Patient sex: F
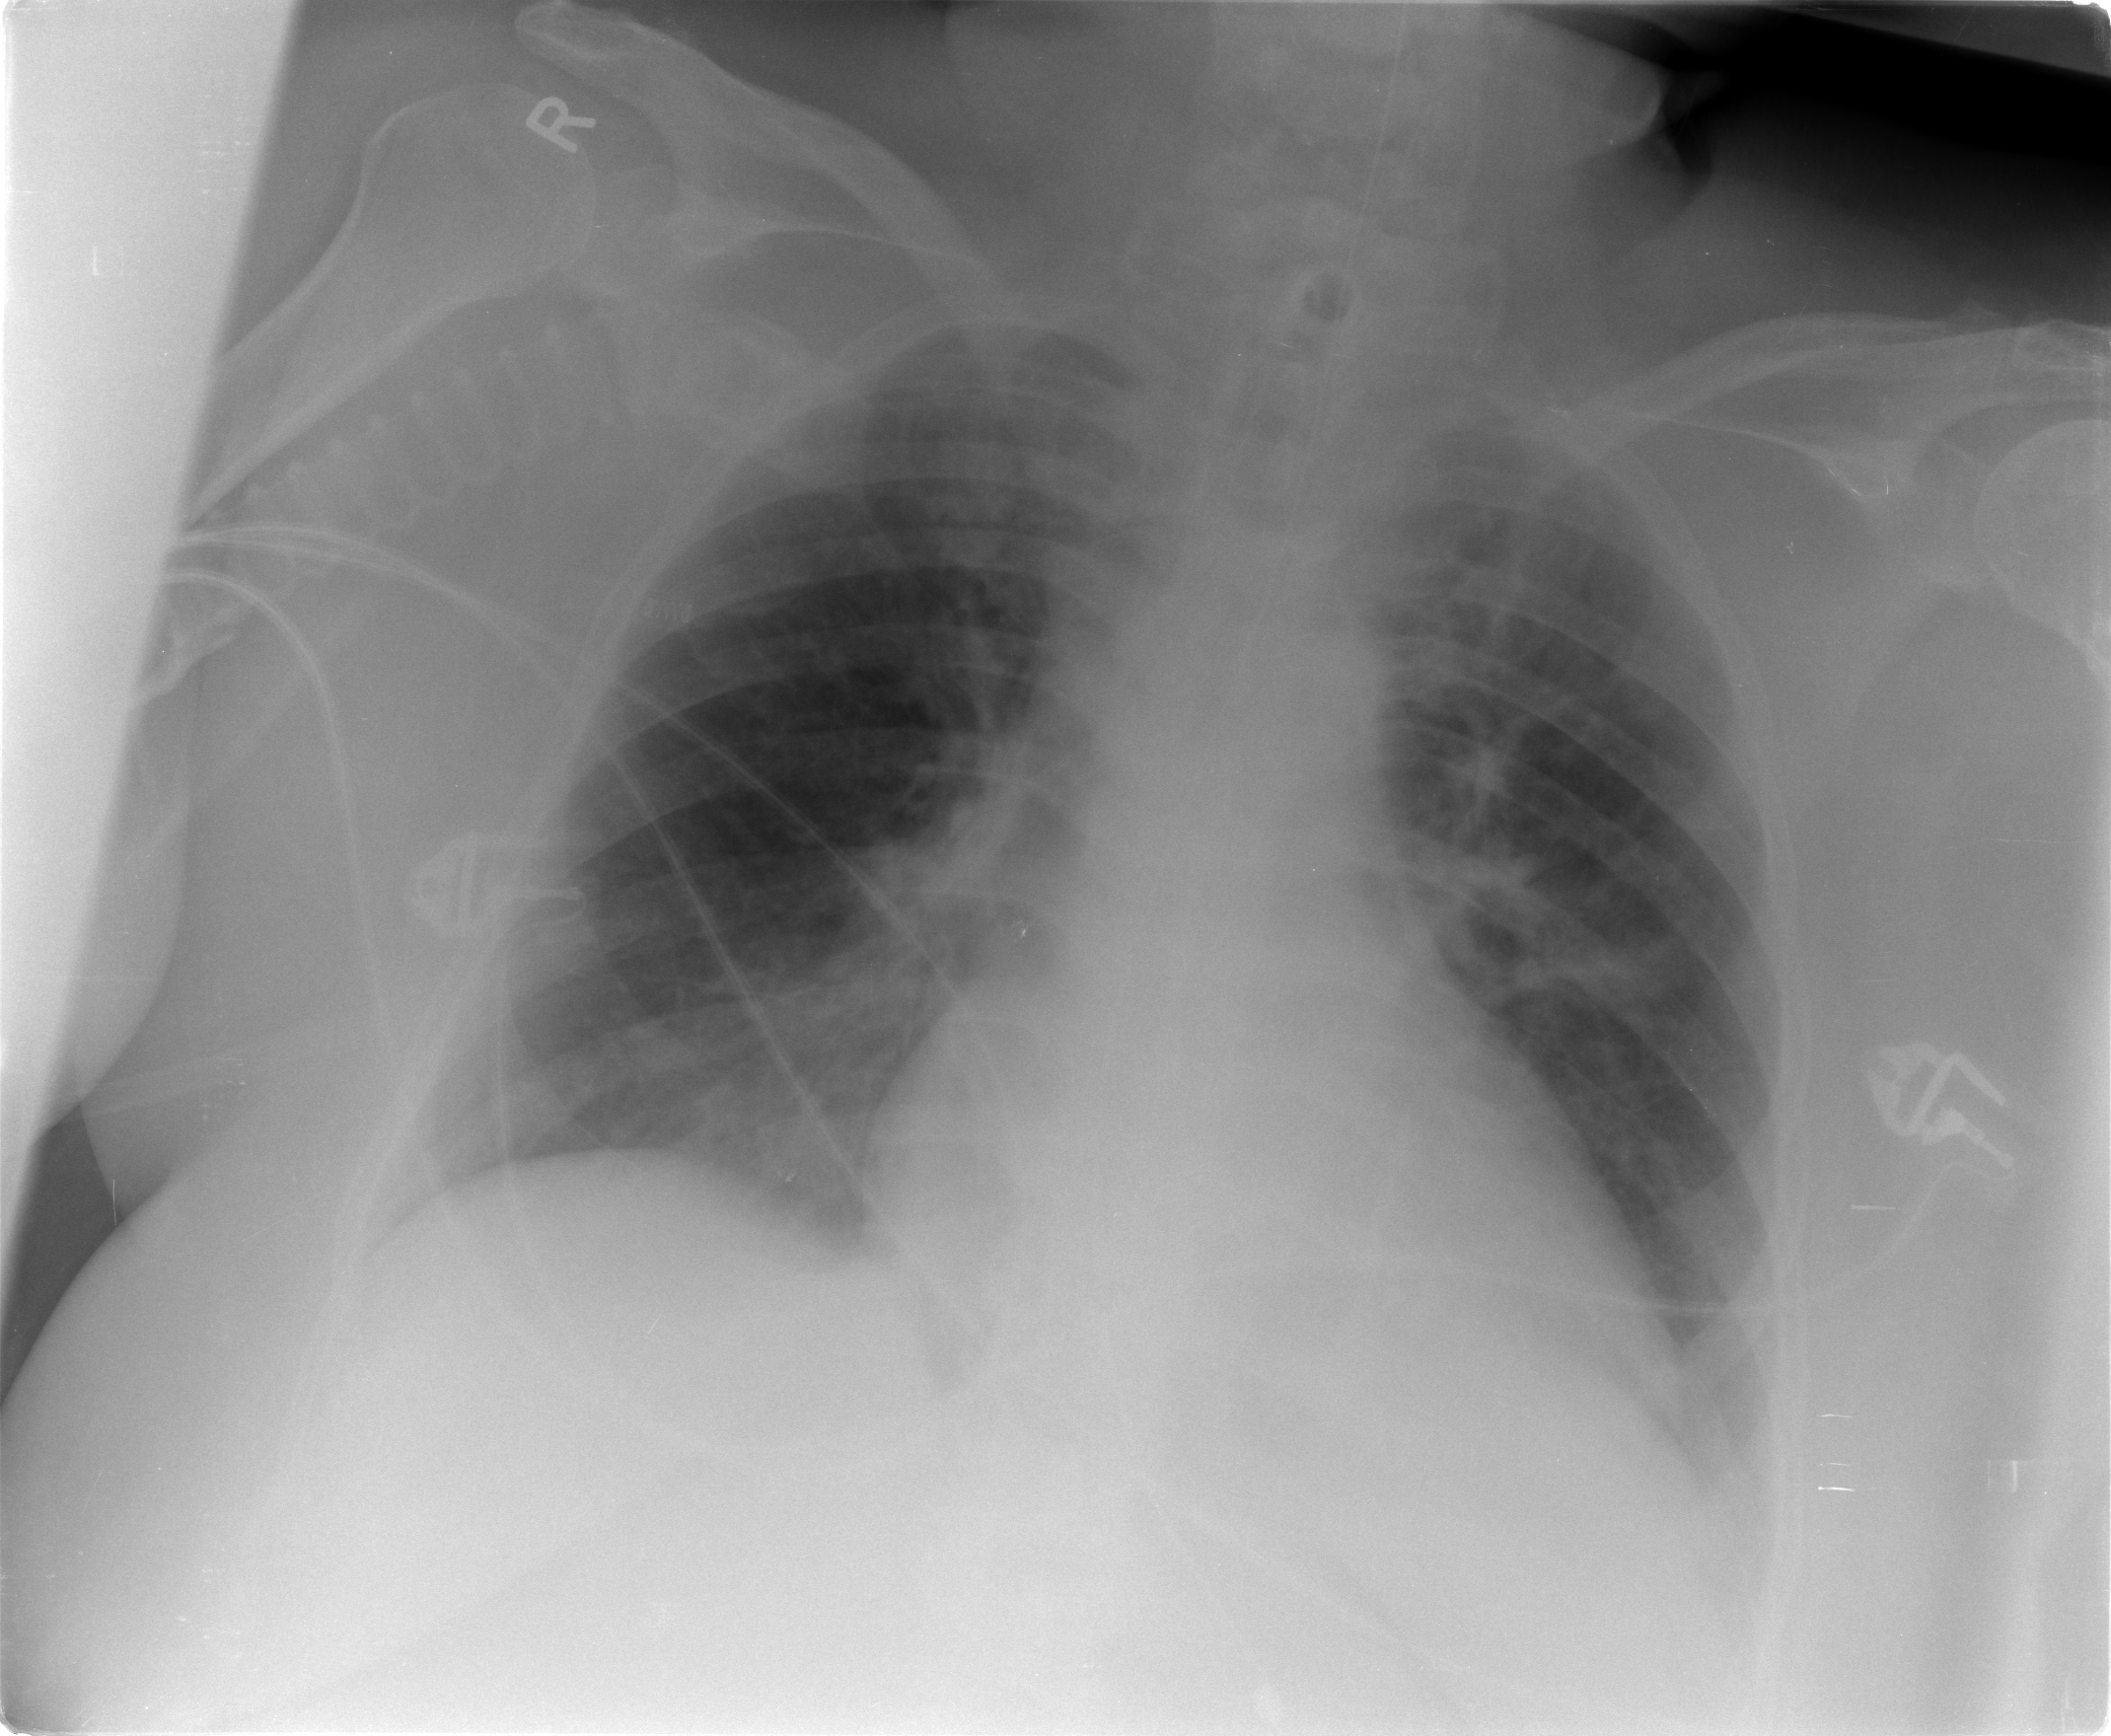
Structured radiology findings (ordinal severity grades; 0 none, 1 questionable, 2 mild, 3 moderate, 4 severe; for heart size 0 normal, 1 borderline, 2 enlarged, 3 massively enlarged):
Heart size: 2
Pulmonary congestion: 2
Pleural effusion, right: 1
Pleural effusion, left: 2
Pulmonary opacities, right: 1
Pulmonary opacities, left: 2
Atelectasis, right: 0
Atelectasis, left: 2